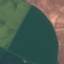
Label: AnnualCrop